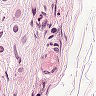
Metastatic tissue present: yes